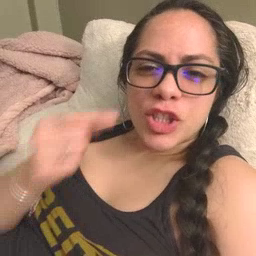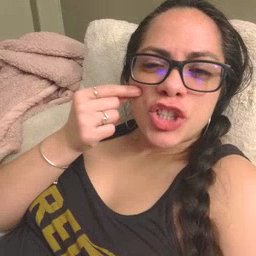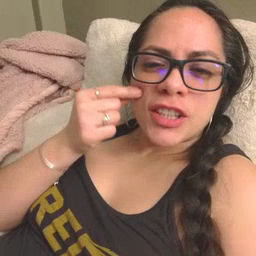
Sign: cheek